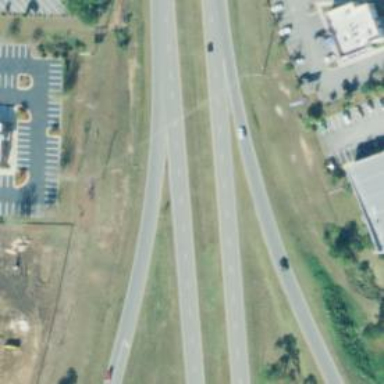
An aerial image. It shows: Trunk link road with asphalt surface.